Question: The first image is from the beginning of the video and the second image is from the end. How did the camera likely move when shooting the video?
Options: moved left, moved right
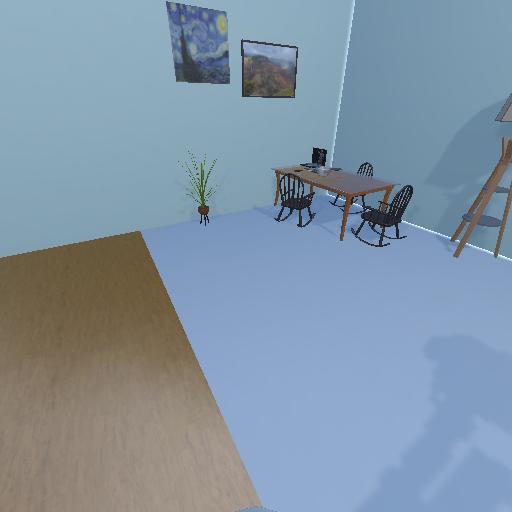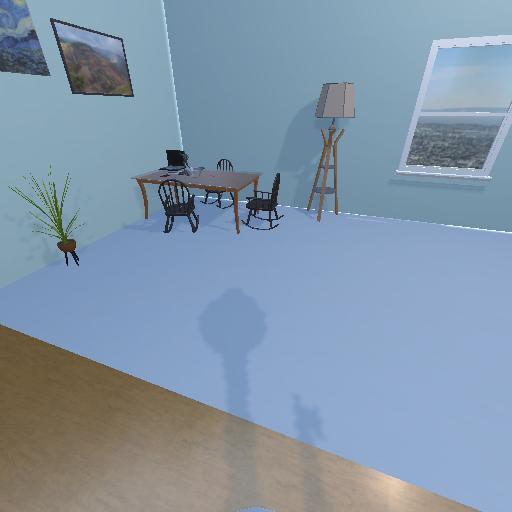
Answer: moved left